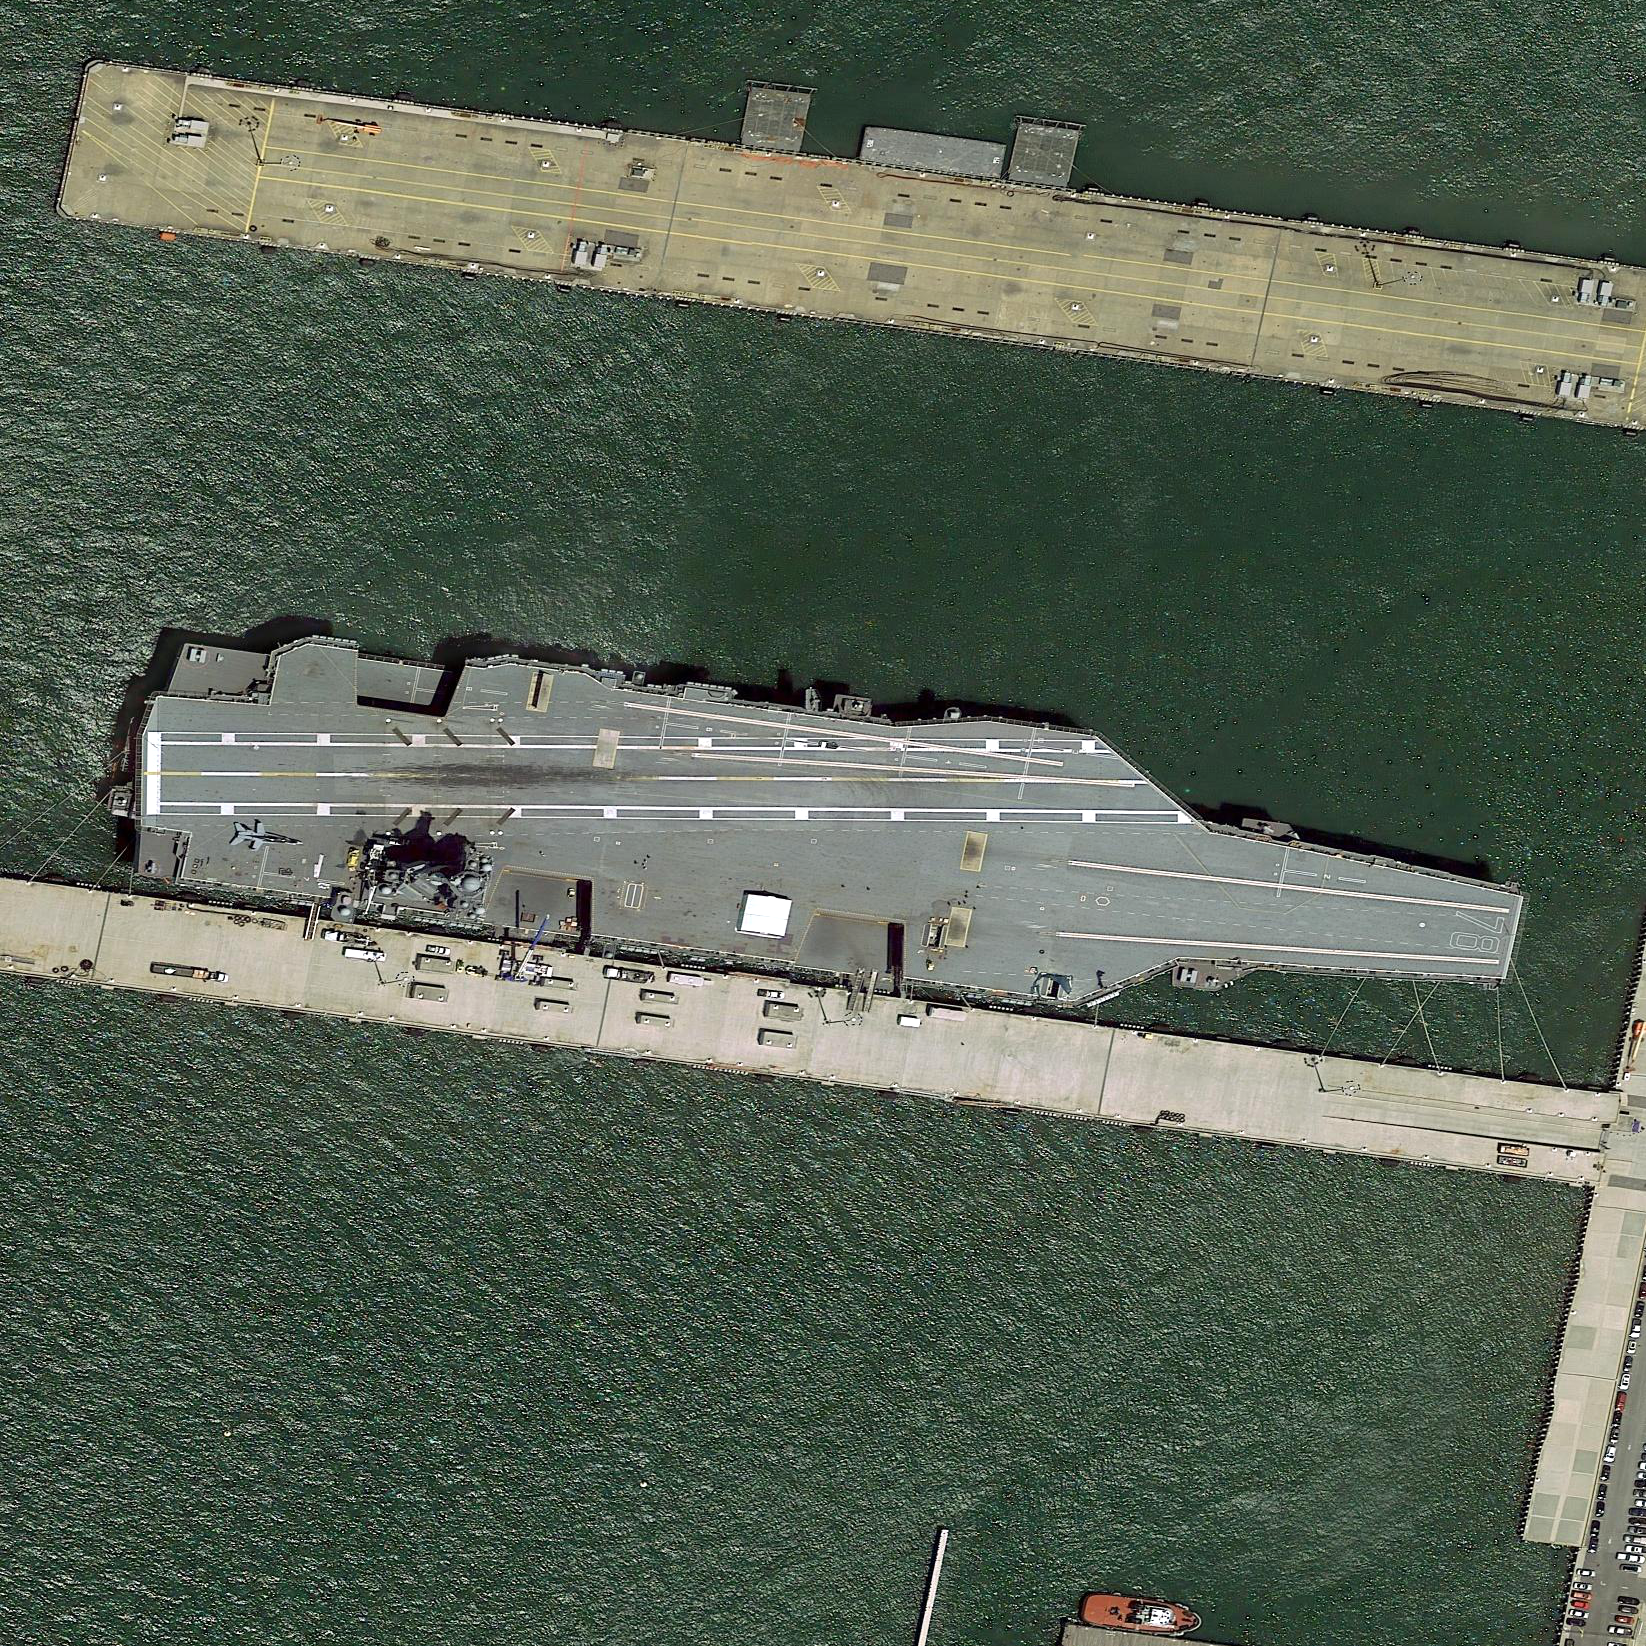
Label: aircraft_carrier